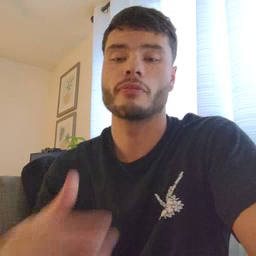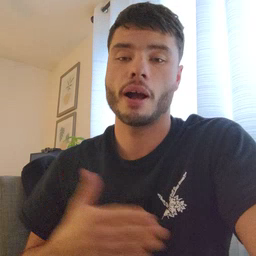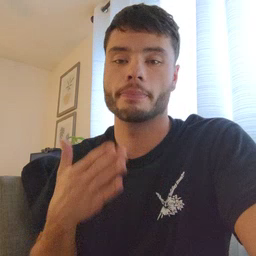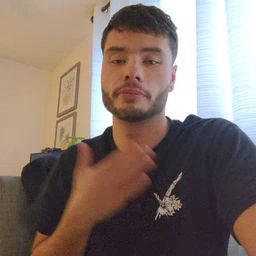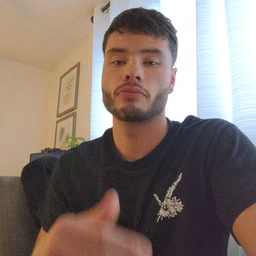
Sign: happy